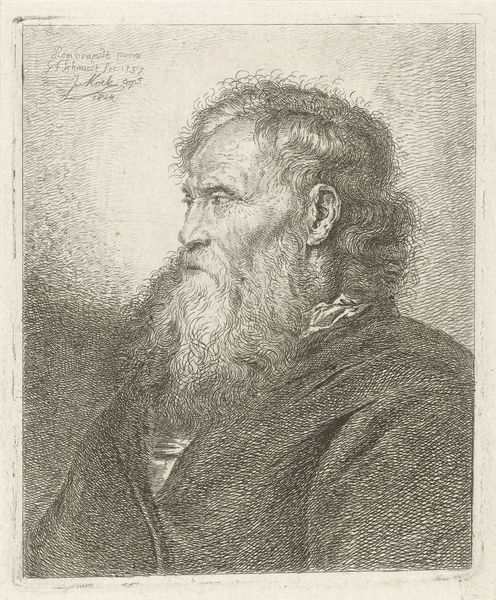
Titel: Portret van een oude man met baard
Künstler: Johannes Mock
Standort: Amsterdam
Institution: Rijksmuseum
Schlagwörter: profil, zeichnung, rembrandt, white, black, collar, face, grey, hair, nose, old, portrait, barbe, nez, oreille, print, profile, man, ear, head, eyes, suit, drawing, look, texture, shadow, coat, mouth, illustration, sketch, beard, old man, cravat, curls, jacket, mann, signature, engraving, bart, eye, lines, shoulders, shade, crayon, tan, forehead, stich, text, mustache, serious, frown, grainy, brows, curly, elder, ma, crosshatch, wrinkled, parted hair, ketch, 57, brousaille, hachure, 1757, drawingprofile, shirt collar